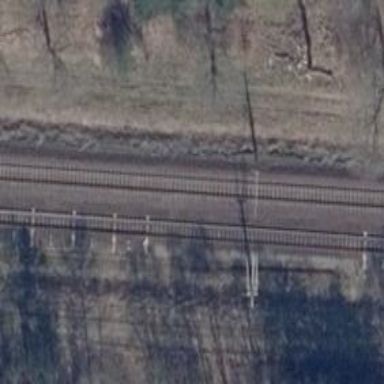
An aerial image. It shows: Railway switch with the turnout on the left side.